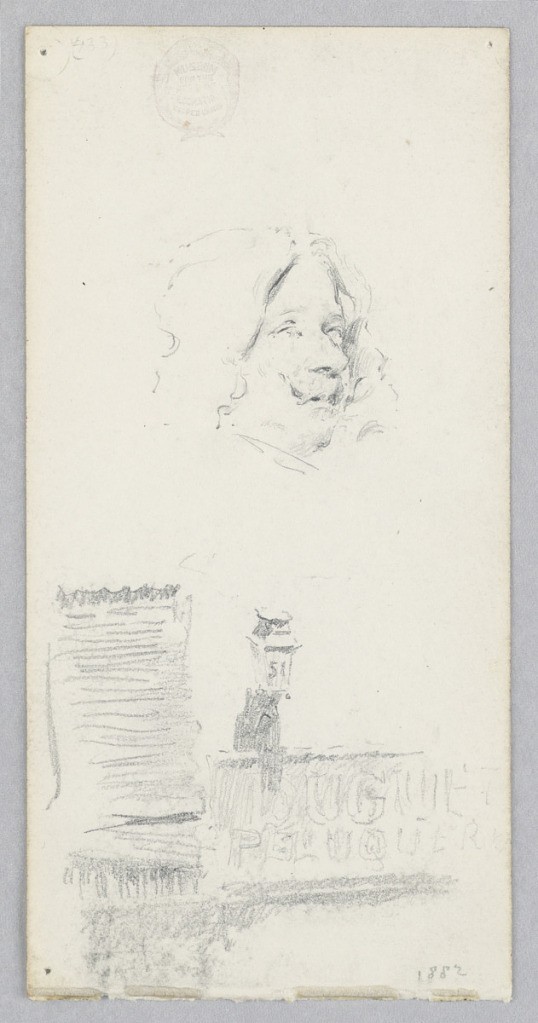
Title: Man
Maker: Robert Frederick Blum, American, 1857–1903
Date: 1882
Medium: Graphite on wove paper
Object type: Drawing
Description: Above, Sketch of a male figure; Below, Partial sketch of a building's facade with a "Duguey Peluguer" billboard.